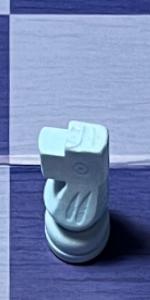
Label: Knight_White